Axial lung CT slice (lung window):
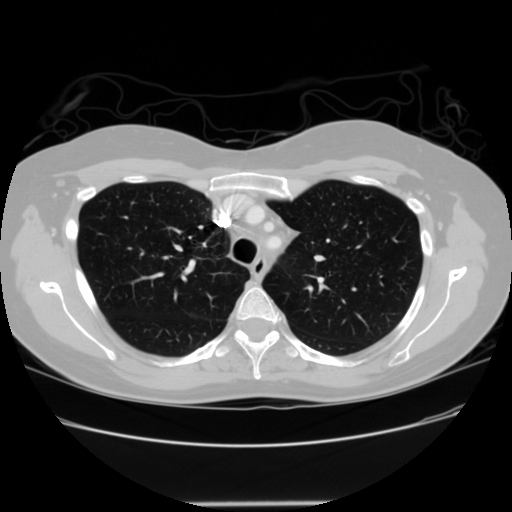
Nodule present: no